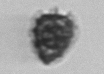
Label: Syracosphaera_pulchra